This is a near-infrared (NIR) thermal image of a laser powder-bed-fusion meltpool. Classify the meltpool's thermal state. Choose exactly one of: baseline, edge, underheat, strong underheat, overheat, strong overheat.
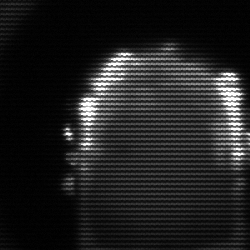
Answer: baseline